Milling tool wear sample.
Tool blade image: 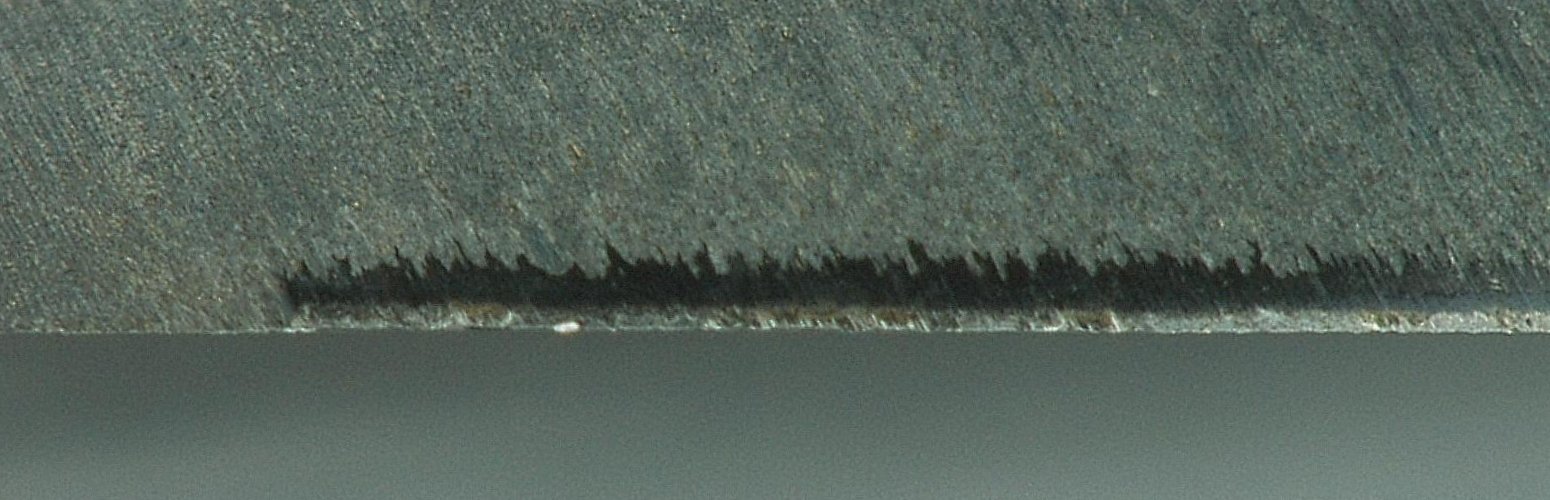
Chip image: 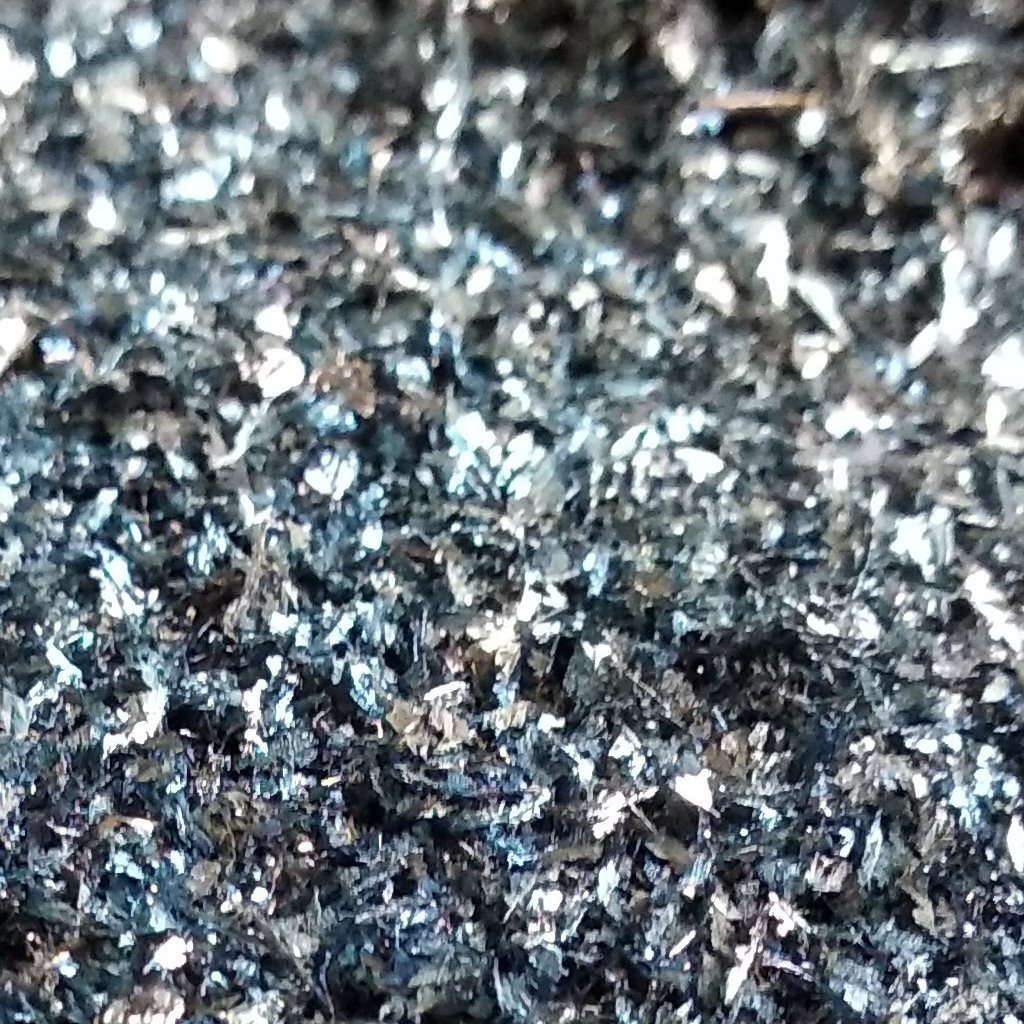
Workpiece image: 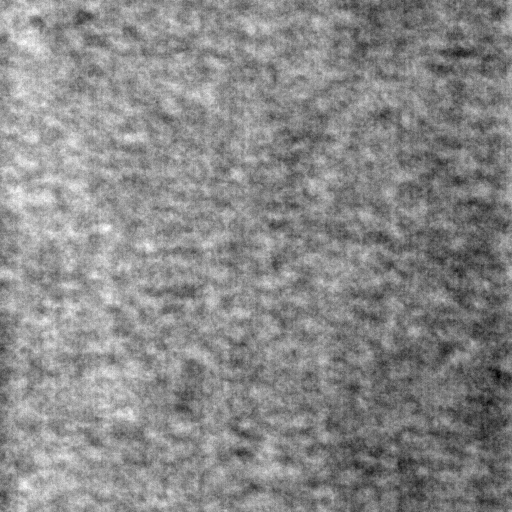
Tool wear state: dulled
Gaps: 10.46
Flank wear: 114.2
Overhang: 5.9
Force-signal Mel-spectrograms (X, Y, Z axes): 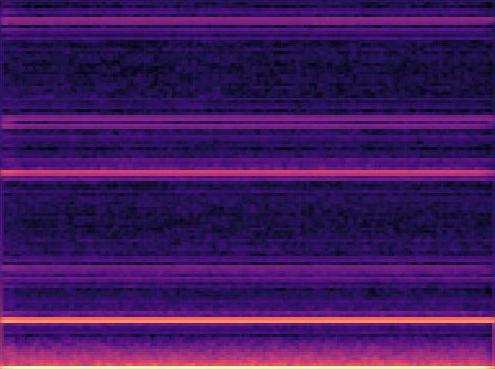 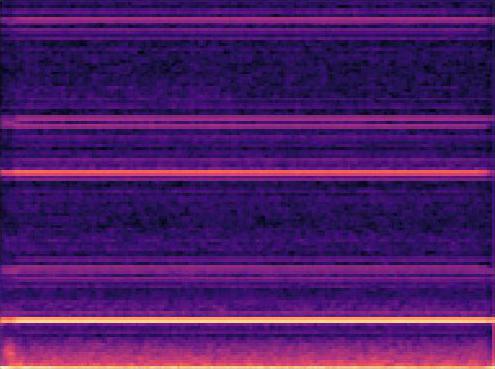 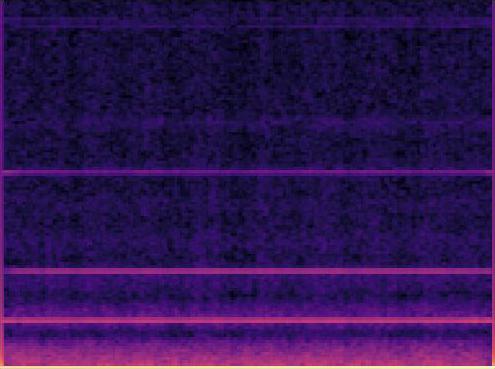
Force-signal scalograms (X, Y, Z axes): 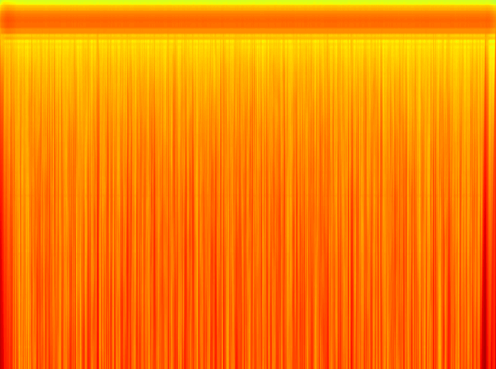 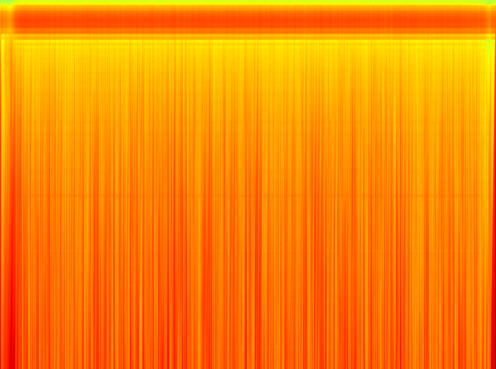 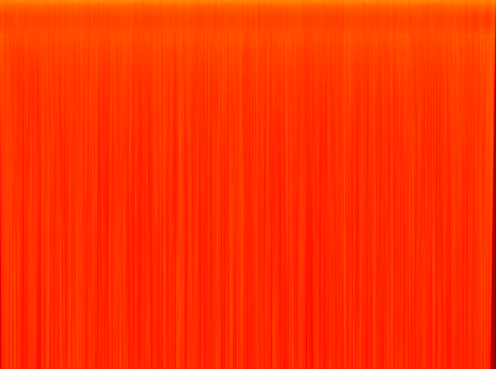
Force phase: steady_state_stabilization_wear